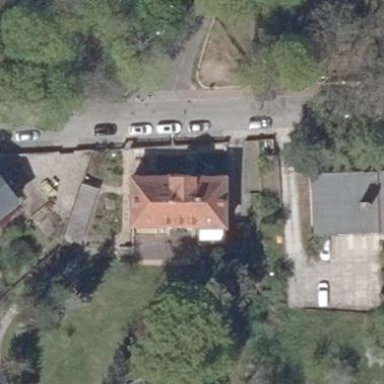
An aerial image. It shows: Historic residential building with hipped roof covered in red roof tiles. The building itself is yellow in color.